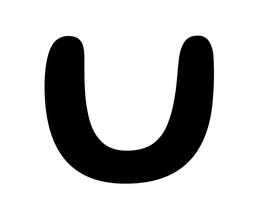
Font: Gluten_Regular